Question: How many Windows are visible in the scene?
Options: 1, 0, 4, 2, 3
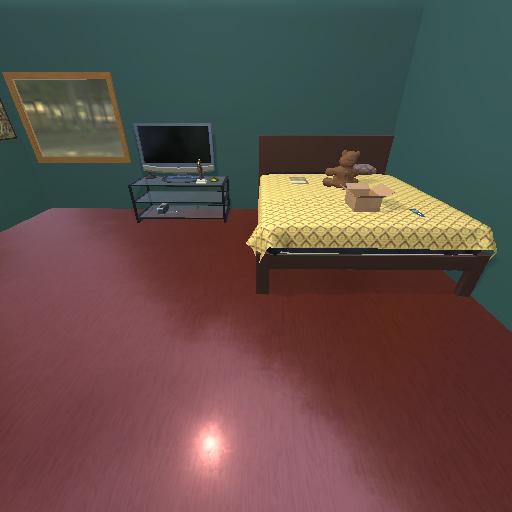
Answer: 1